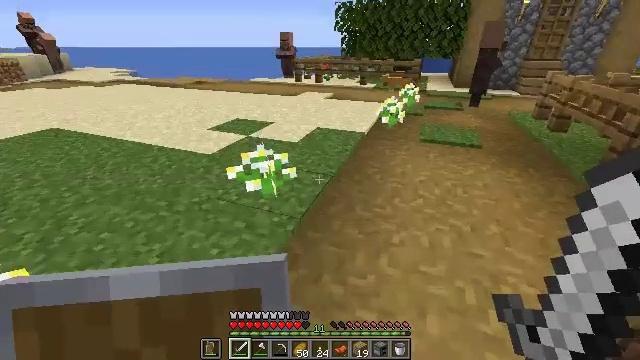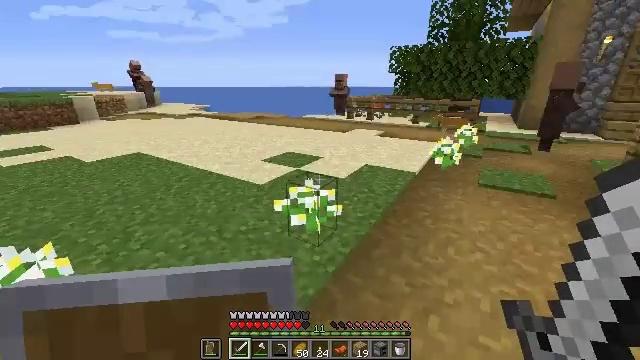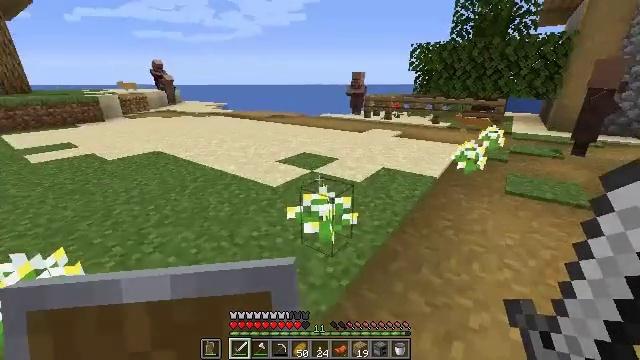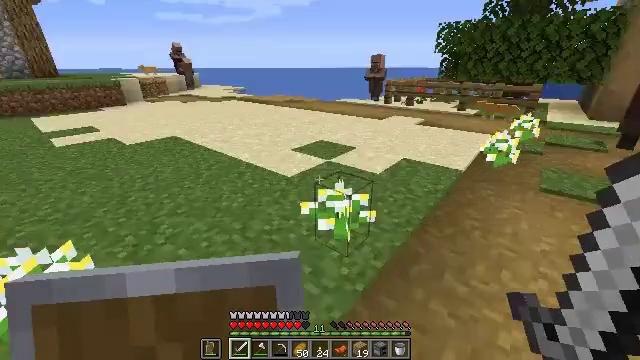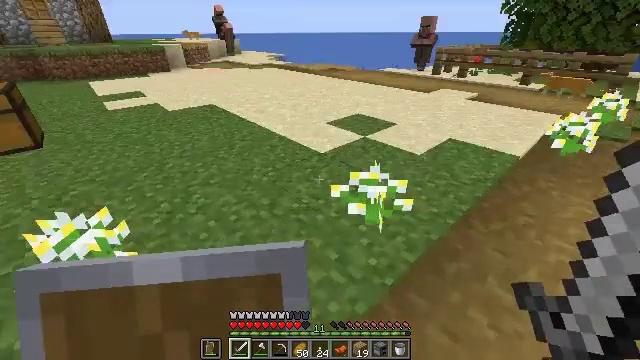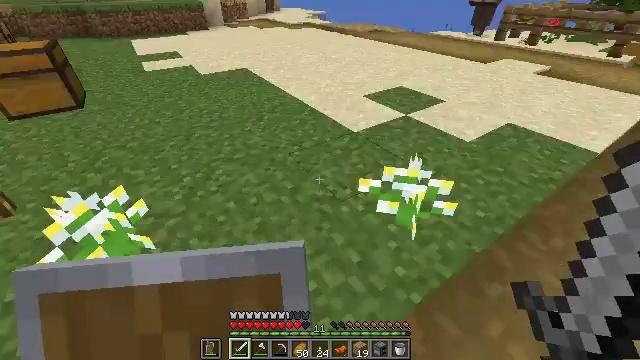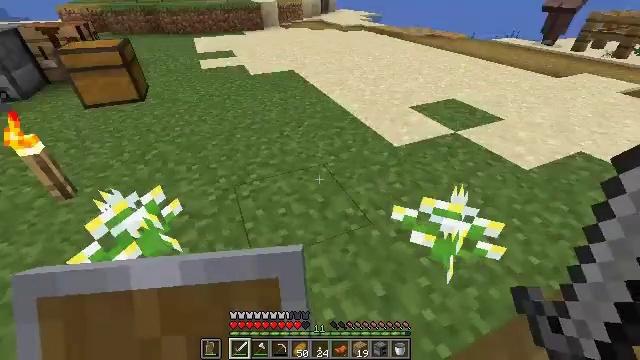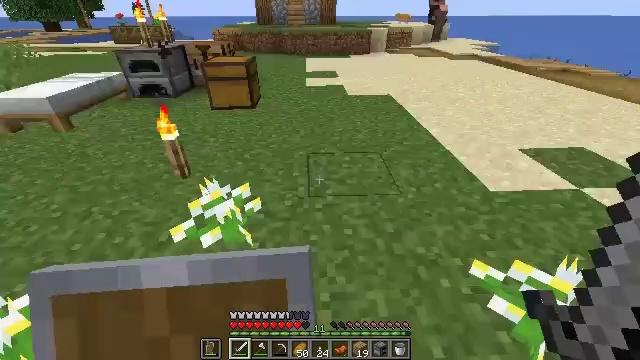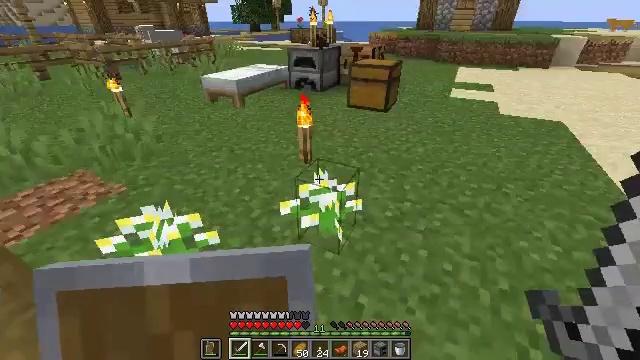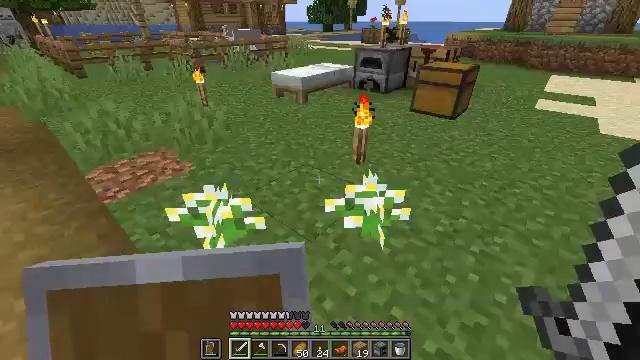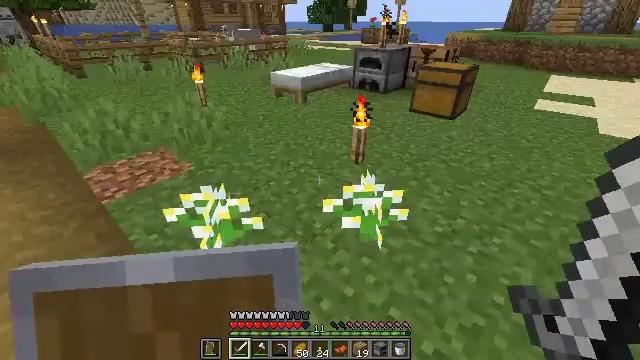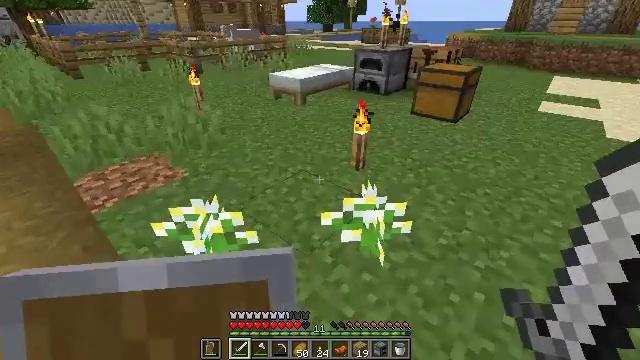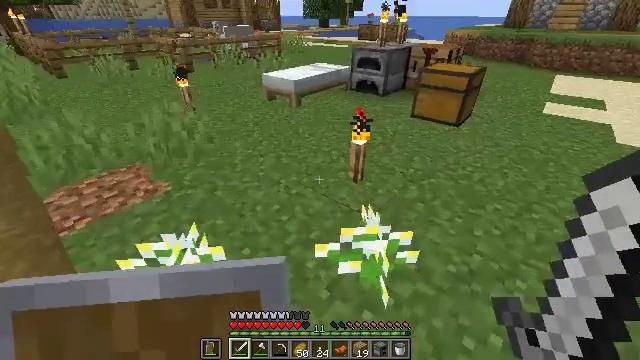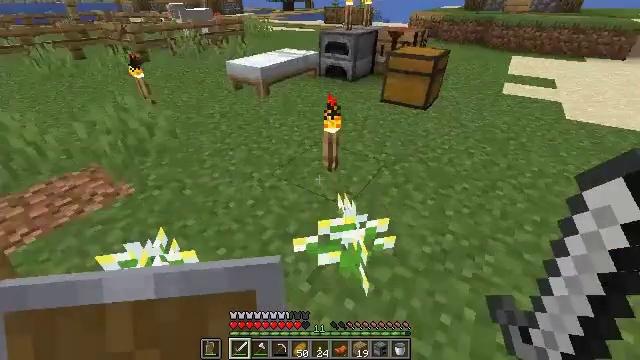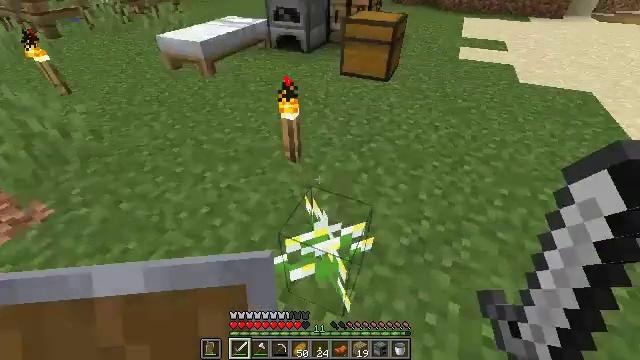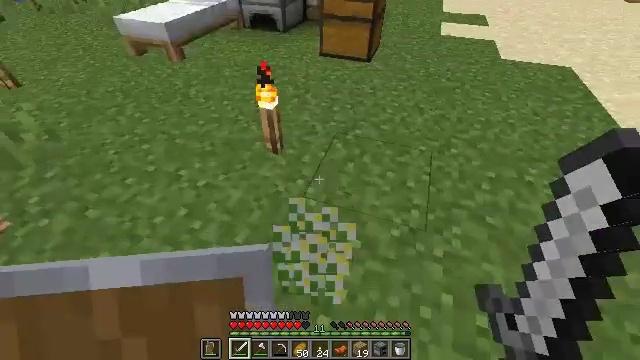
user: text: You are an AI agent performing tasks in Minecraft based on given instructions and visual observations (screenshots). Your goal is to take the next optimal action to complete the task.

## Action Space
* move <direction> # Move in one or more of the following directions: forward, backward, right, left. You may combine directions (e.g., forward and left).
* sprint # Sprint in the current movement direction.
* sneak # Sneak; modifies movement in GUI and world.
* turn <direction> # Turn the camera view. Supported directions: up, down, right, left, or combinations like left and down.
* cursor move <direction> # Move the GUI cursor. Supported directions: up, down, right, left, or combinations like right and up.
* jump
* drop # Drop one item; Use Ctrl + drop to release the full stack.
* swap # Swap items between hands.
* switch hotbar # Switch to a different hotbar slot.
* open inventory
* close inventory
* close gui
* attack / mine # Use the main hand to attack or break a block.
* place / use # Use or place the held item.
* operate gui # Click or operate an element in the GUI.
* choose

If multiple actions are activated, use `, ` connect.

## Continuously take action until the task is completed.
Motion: motion action
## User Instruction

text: Collect the azure bluet for decoration.
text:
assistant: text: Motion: move forward, turn left and up
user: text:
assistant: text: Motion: move forward, turn left
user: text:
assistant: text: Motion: move forward, turn left and down
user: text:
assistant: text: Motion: move forward, turn left and down
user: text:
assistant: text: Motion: move forward, turn left and down
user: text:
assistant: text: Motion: turn left
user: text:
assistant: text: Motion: turn left and up
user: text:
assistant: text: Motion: turn left
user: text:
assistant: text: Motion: turn left
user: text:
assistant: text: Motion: move forward
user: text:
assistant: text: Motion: move forward
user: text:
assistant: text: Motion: move forward
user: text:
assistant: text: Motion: move forward, turn right and down
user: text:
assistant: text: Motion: move forward, turn right and down
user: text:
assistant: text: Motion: move forward, turn right and down, attack / mine
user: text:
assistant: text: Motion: attack / mine
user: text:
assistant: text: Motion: turn left and down
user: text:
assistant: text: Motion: turn left and down
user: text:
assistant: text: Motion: move back and move left, turn left and down
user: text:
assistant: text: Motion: attack / mine